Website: macys
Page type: billing-address
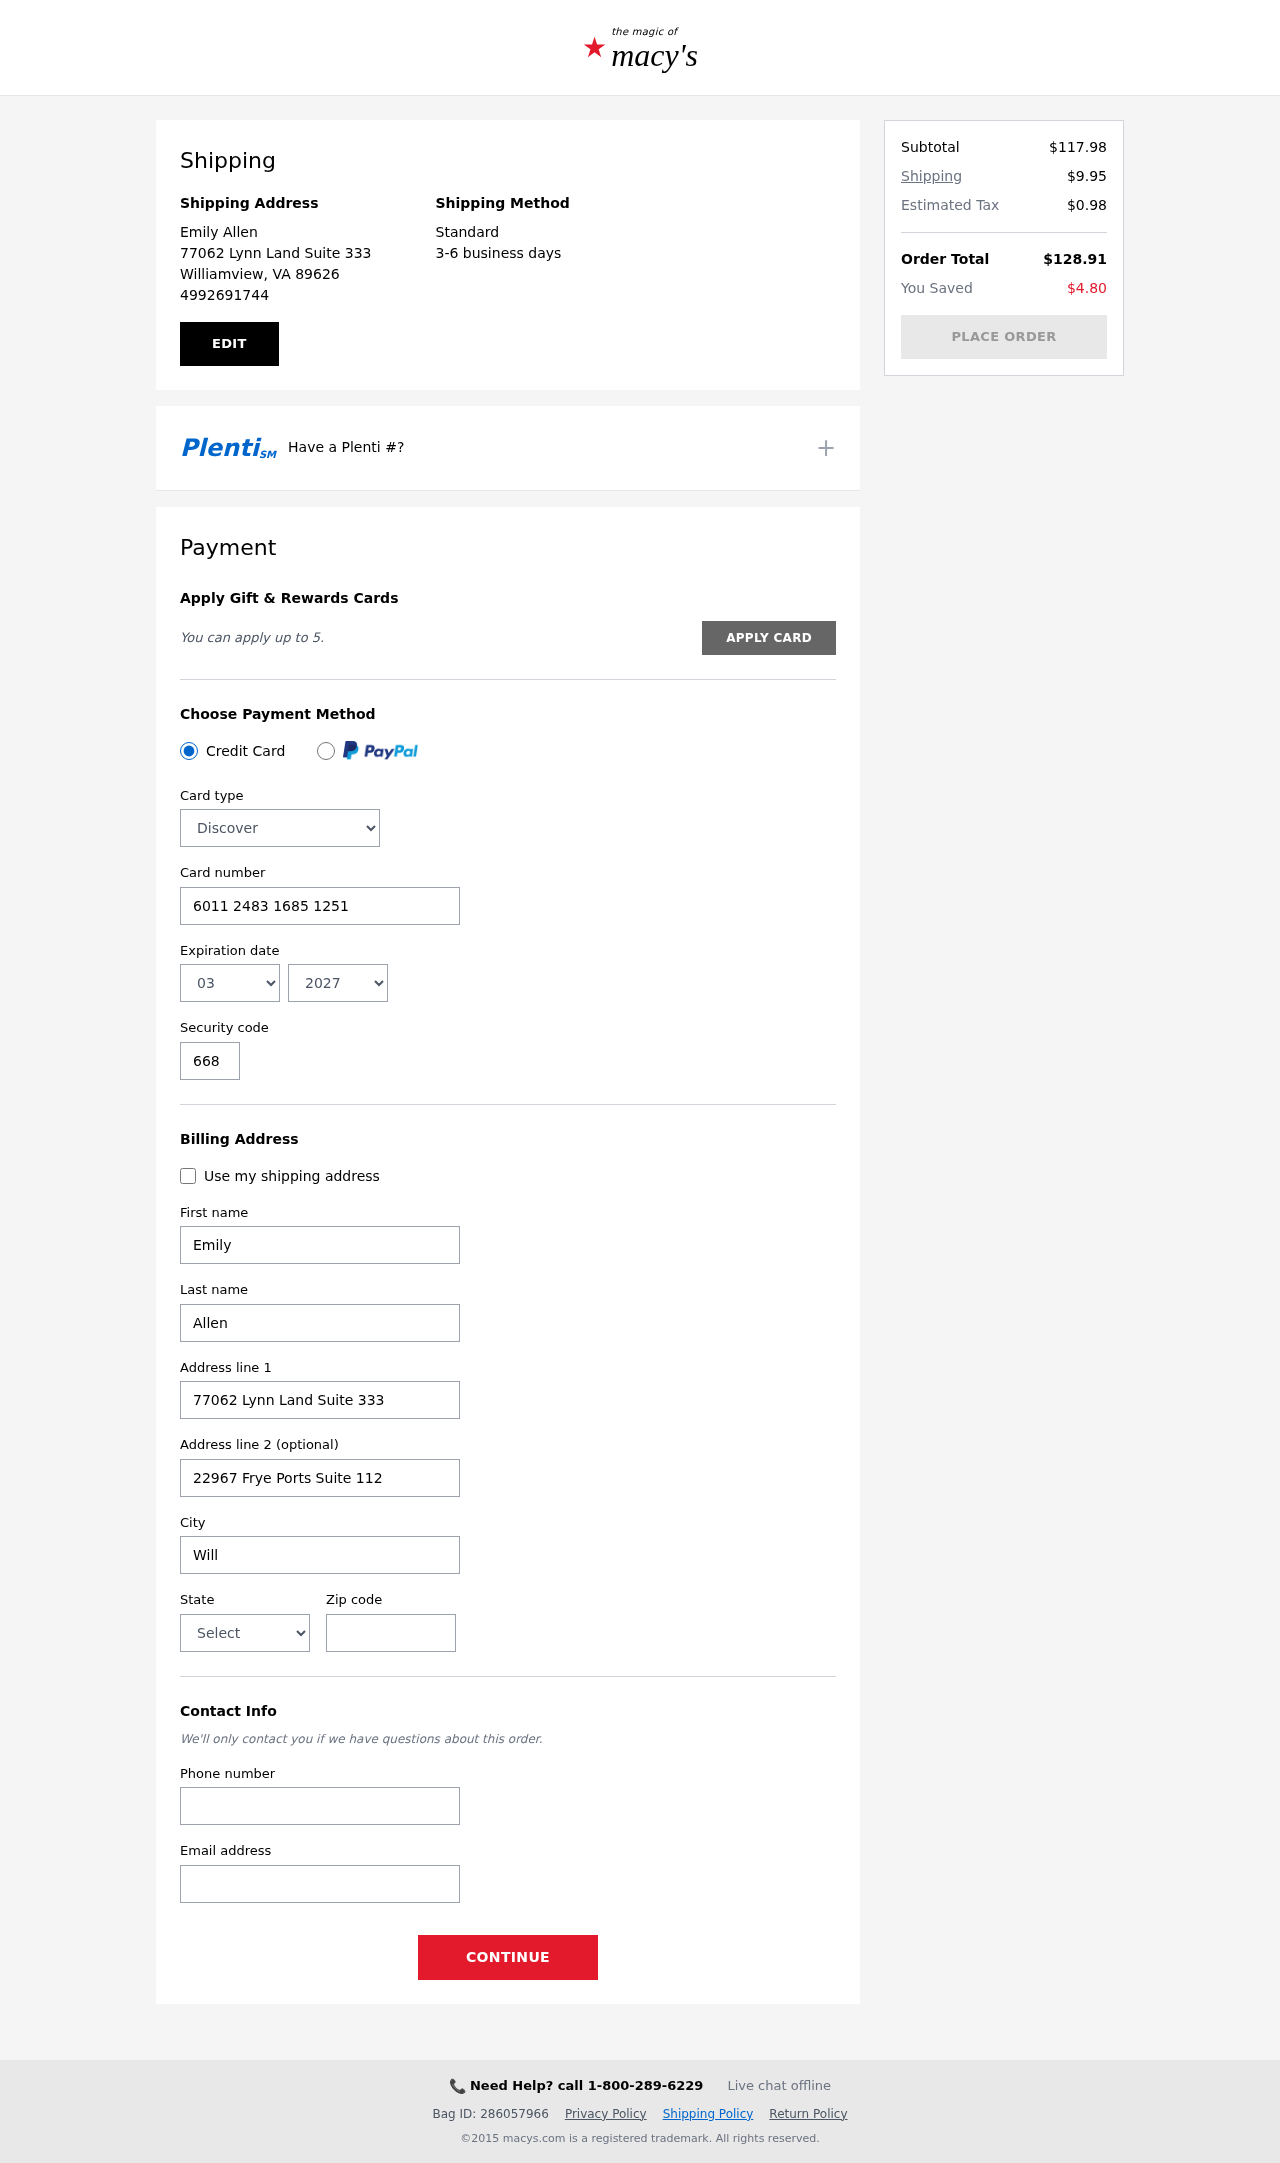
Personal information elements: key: PII_CARD_CVV
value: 668
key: PII_CARD_EXPIRY_MONTH
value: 03
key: PII_CARD_EXPIRY_YEAR
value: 27
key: PII_CARD_NUMBER
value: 6011 2483 1685 1251
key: PII_CARD_TYPE
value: Discover
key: PII_CITY
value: Williamview
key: PII_CITY_STATE_ZIP
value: Williamview, VA 89626
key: PII_EMAIL
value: emily.allen@gmail.com
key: PII_FIRSTNAME
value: Emily
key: PII_FULLNAME
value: Emily Allen
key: PII_LASTNAME
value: Allen
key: PII_PHONE
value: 4992691744
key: PII_POSTCODE
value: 89626
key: PII_STATE
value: Virginia
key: PII_STREET
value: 77062 Lynn Land Suite 333
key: PII_STREET2
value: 22967 Frye Ports Suite 112
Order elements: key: ORDER_SUBTOTAL
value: $117.98
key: ORDER_SHIPPING_COST
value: $9.95
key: ORDER_TAX
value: $0.98
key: ORDER_TOTAL
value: $128.91
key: ORDER_SAVINGS
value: $4.80